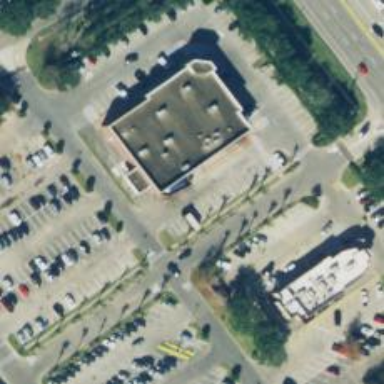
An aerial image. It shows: Pharmacy providing healthcare services.